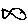
Label: fish